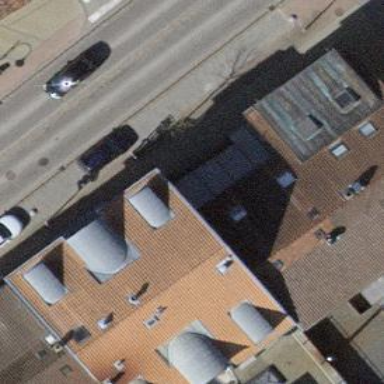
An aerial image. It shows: Building with gabled red roof made of roof tiles. The building itself is gray in color.